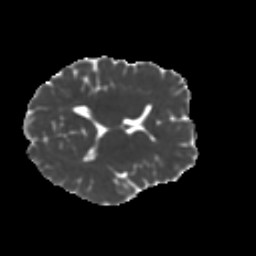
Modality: MD
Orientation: axial
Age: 22
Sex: female
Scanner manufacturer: ge
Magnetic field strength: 3 T
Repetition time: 7.8 s
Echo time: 0.0606 s